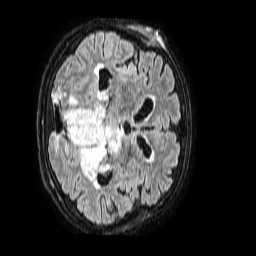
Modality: FLAIR
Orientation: axial
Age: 74
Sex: female
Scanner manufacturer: philips
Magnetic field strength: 1.5 T
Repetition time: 4.8 s
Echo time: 0.3 s